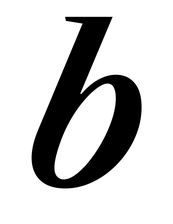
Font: LibreCaslonText-Italic_SemiBold_Italic